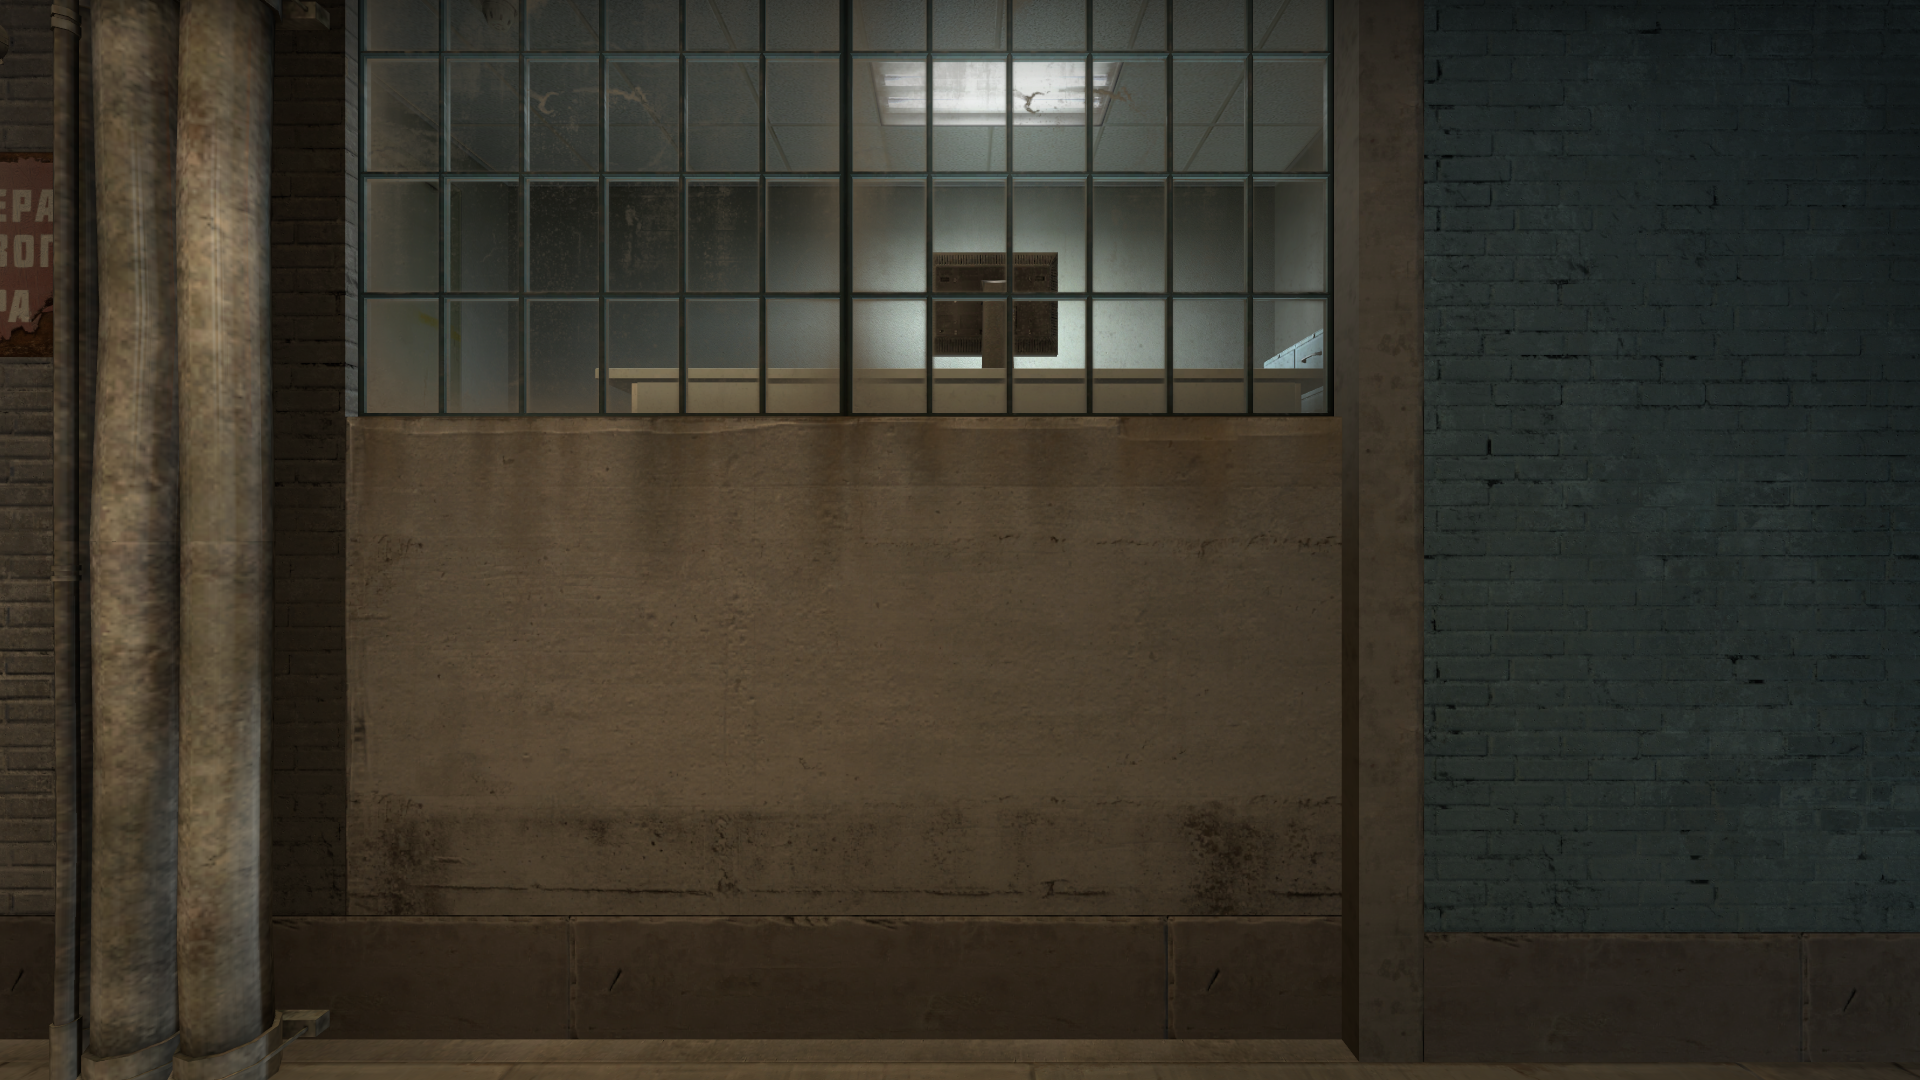
Map: de_train